Field crop: tomato
Growth stage: 1
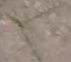
Species: cyperus